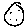
Label: moon